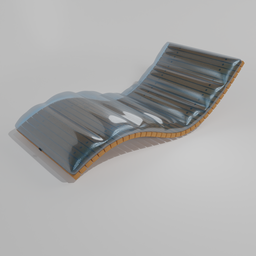
Label: furniture